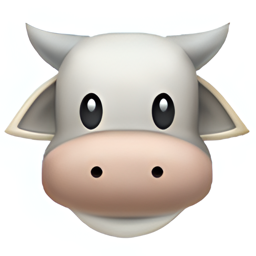
Name: cow face
Emoji: 🐮
Group: Animals & Nature
Sub-group: animal-mammal